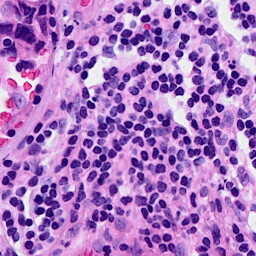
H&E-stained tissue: Breast